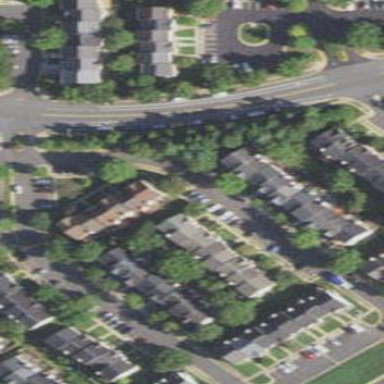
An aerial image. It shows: Terrace building.